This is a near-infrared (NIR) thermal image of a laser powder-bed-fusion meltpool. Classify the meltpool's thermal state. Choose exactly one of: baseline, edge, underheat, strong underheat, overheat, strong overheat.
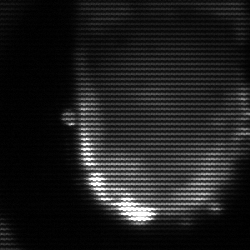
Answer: baseline